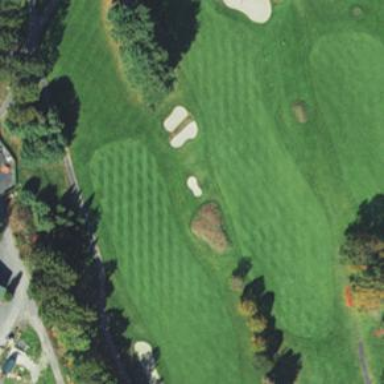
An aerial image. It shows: Golf hole.